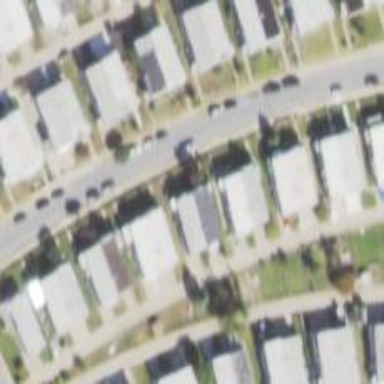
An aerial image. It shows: Alley classified as service road.